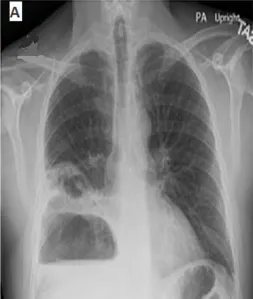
Day 1 post-admission chest X-rays showing the development of large fluid-filled cavities.
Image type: radiology (x_ray)